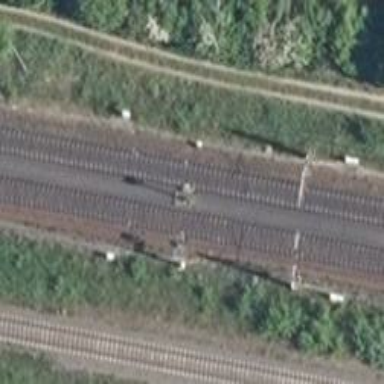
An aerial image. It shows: Railway signal.